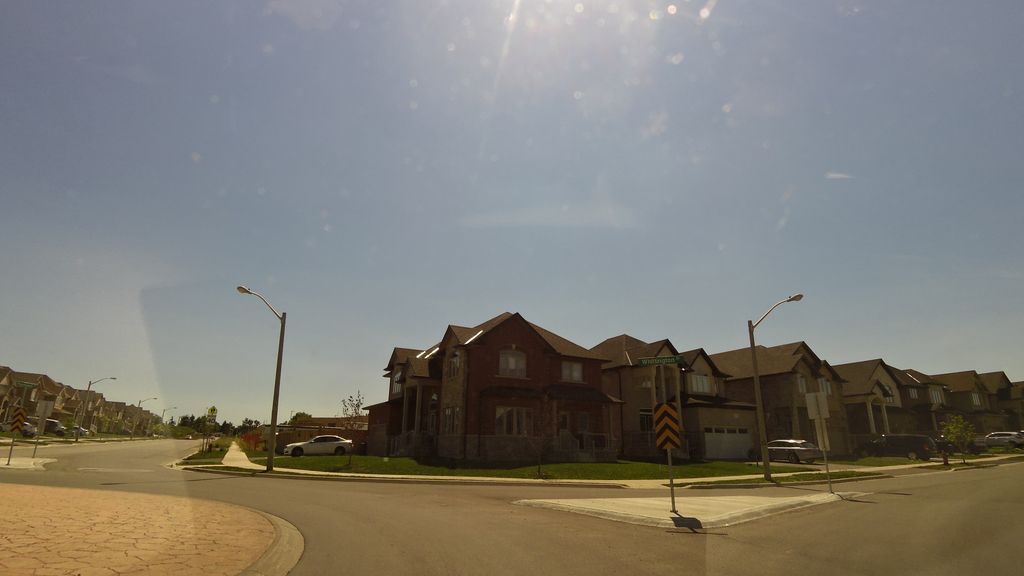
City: hamilton